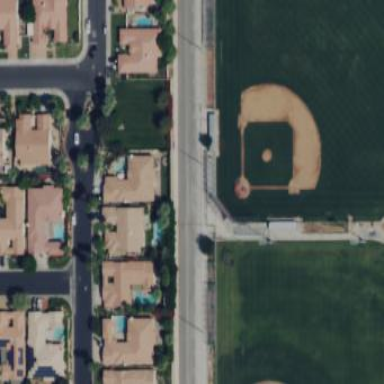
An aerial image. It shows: Baseball pitch for leisure land.